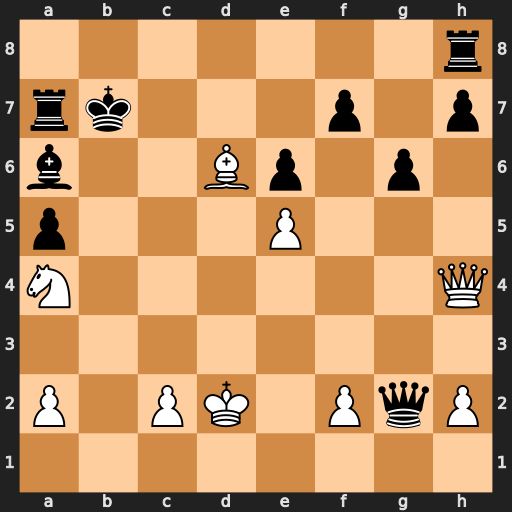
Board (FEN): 7r/rk3p1p/b2Bp1p1/p3P3/N6Q/8/P1PK1PqP/8
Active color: w
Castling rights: -
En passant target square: -
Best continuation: Qe7+ Kc6 Qxa7 Qg5+ Kc3